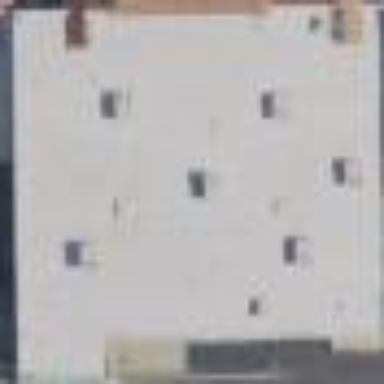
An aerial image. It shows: Retail building.